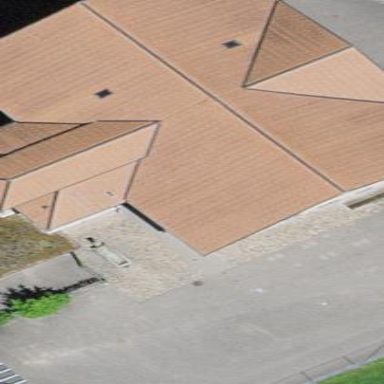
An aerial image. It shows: School building.